Question: I want to make a code that does the some things.
I have got a table with columns and rows and i need to take from the table all max from the table and rank them from high to low.
For example :

and to show it in php file like this :
'1- PS , 2- PD , 3- PS , 4- LSI , 5- PD , 6- PS , 7- FRD , 8- LSI , 9- PD , 10- PS , 11- AK , 12- FRD , 13- LSI , 14 PD , 15- PS etc ...'
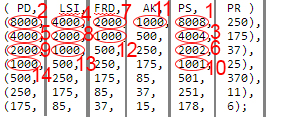
Answer: you can try this
'''
Select cod,val
From
(
Select 'pd' as cod, pd as val FROM Table1
union all
Select 'lsi' as cod, lsi as val FROM Table1
union all
Select 'val' as cod,frd as val FROM Table1
union all
Select 'ak' as cod,ak as val FROM Table1
union all
Select 'ps' as cod,ps as val FROM Table1
union all
Select 'pr' as cod, pr as val FROM Table1
) x
order by val desc
'''
<URL>
then in php code just fetch it with ordering
example
'''
for($i=1 ; $i<= mysql_num_rows($query) ; $i++){ // or you can use count(*) in your query
echo $i.'-'.$row['cod'] ;
}
//not tested but its this idea
'''